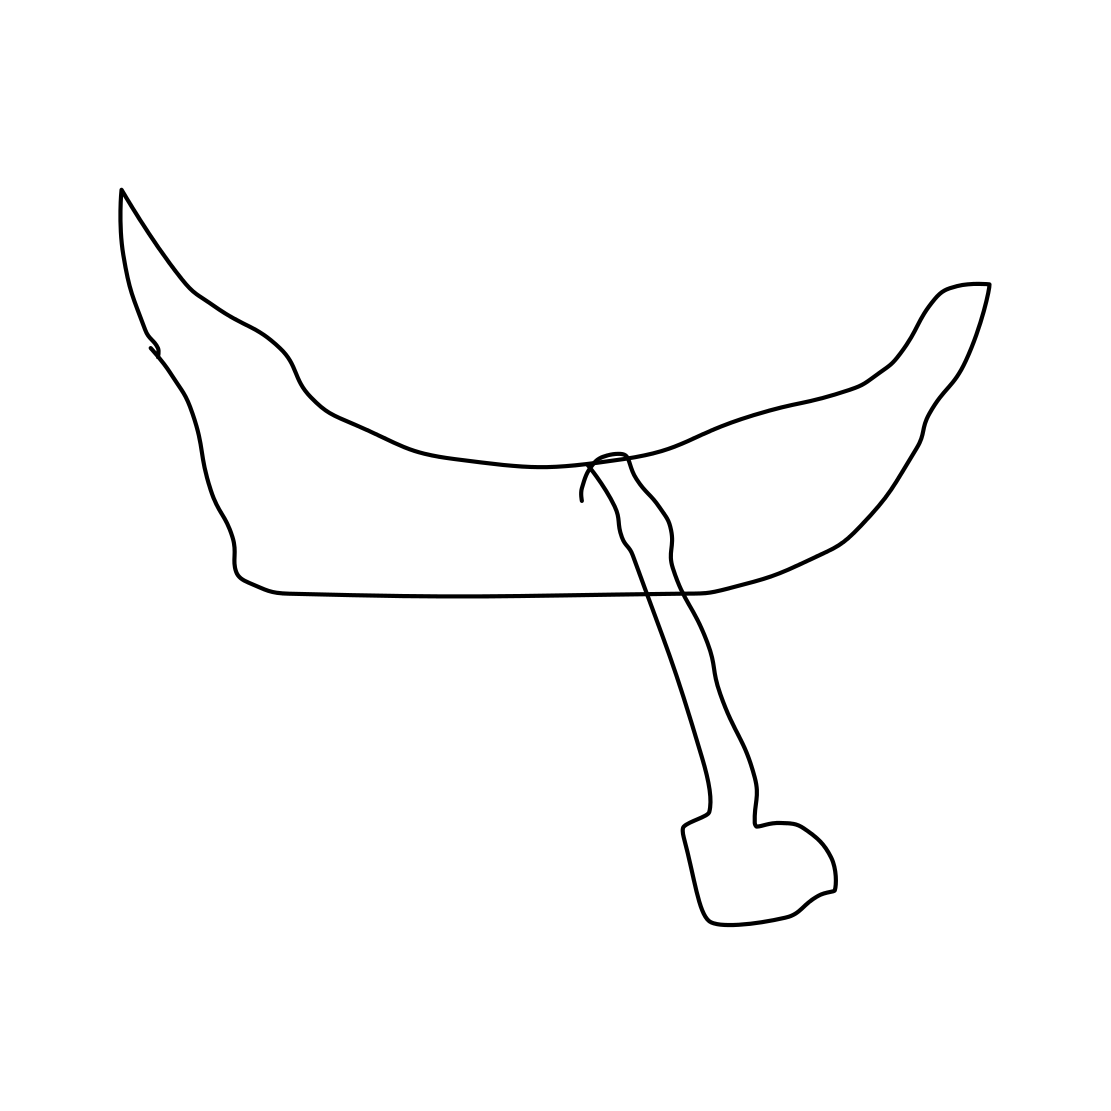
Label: canoe